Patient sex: M
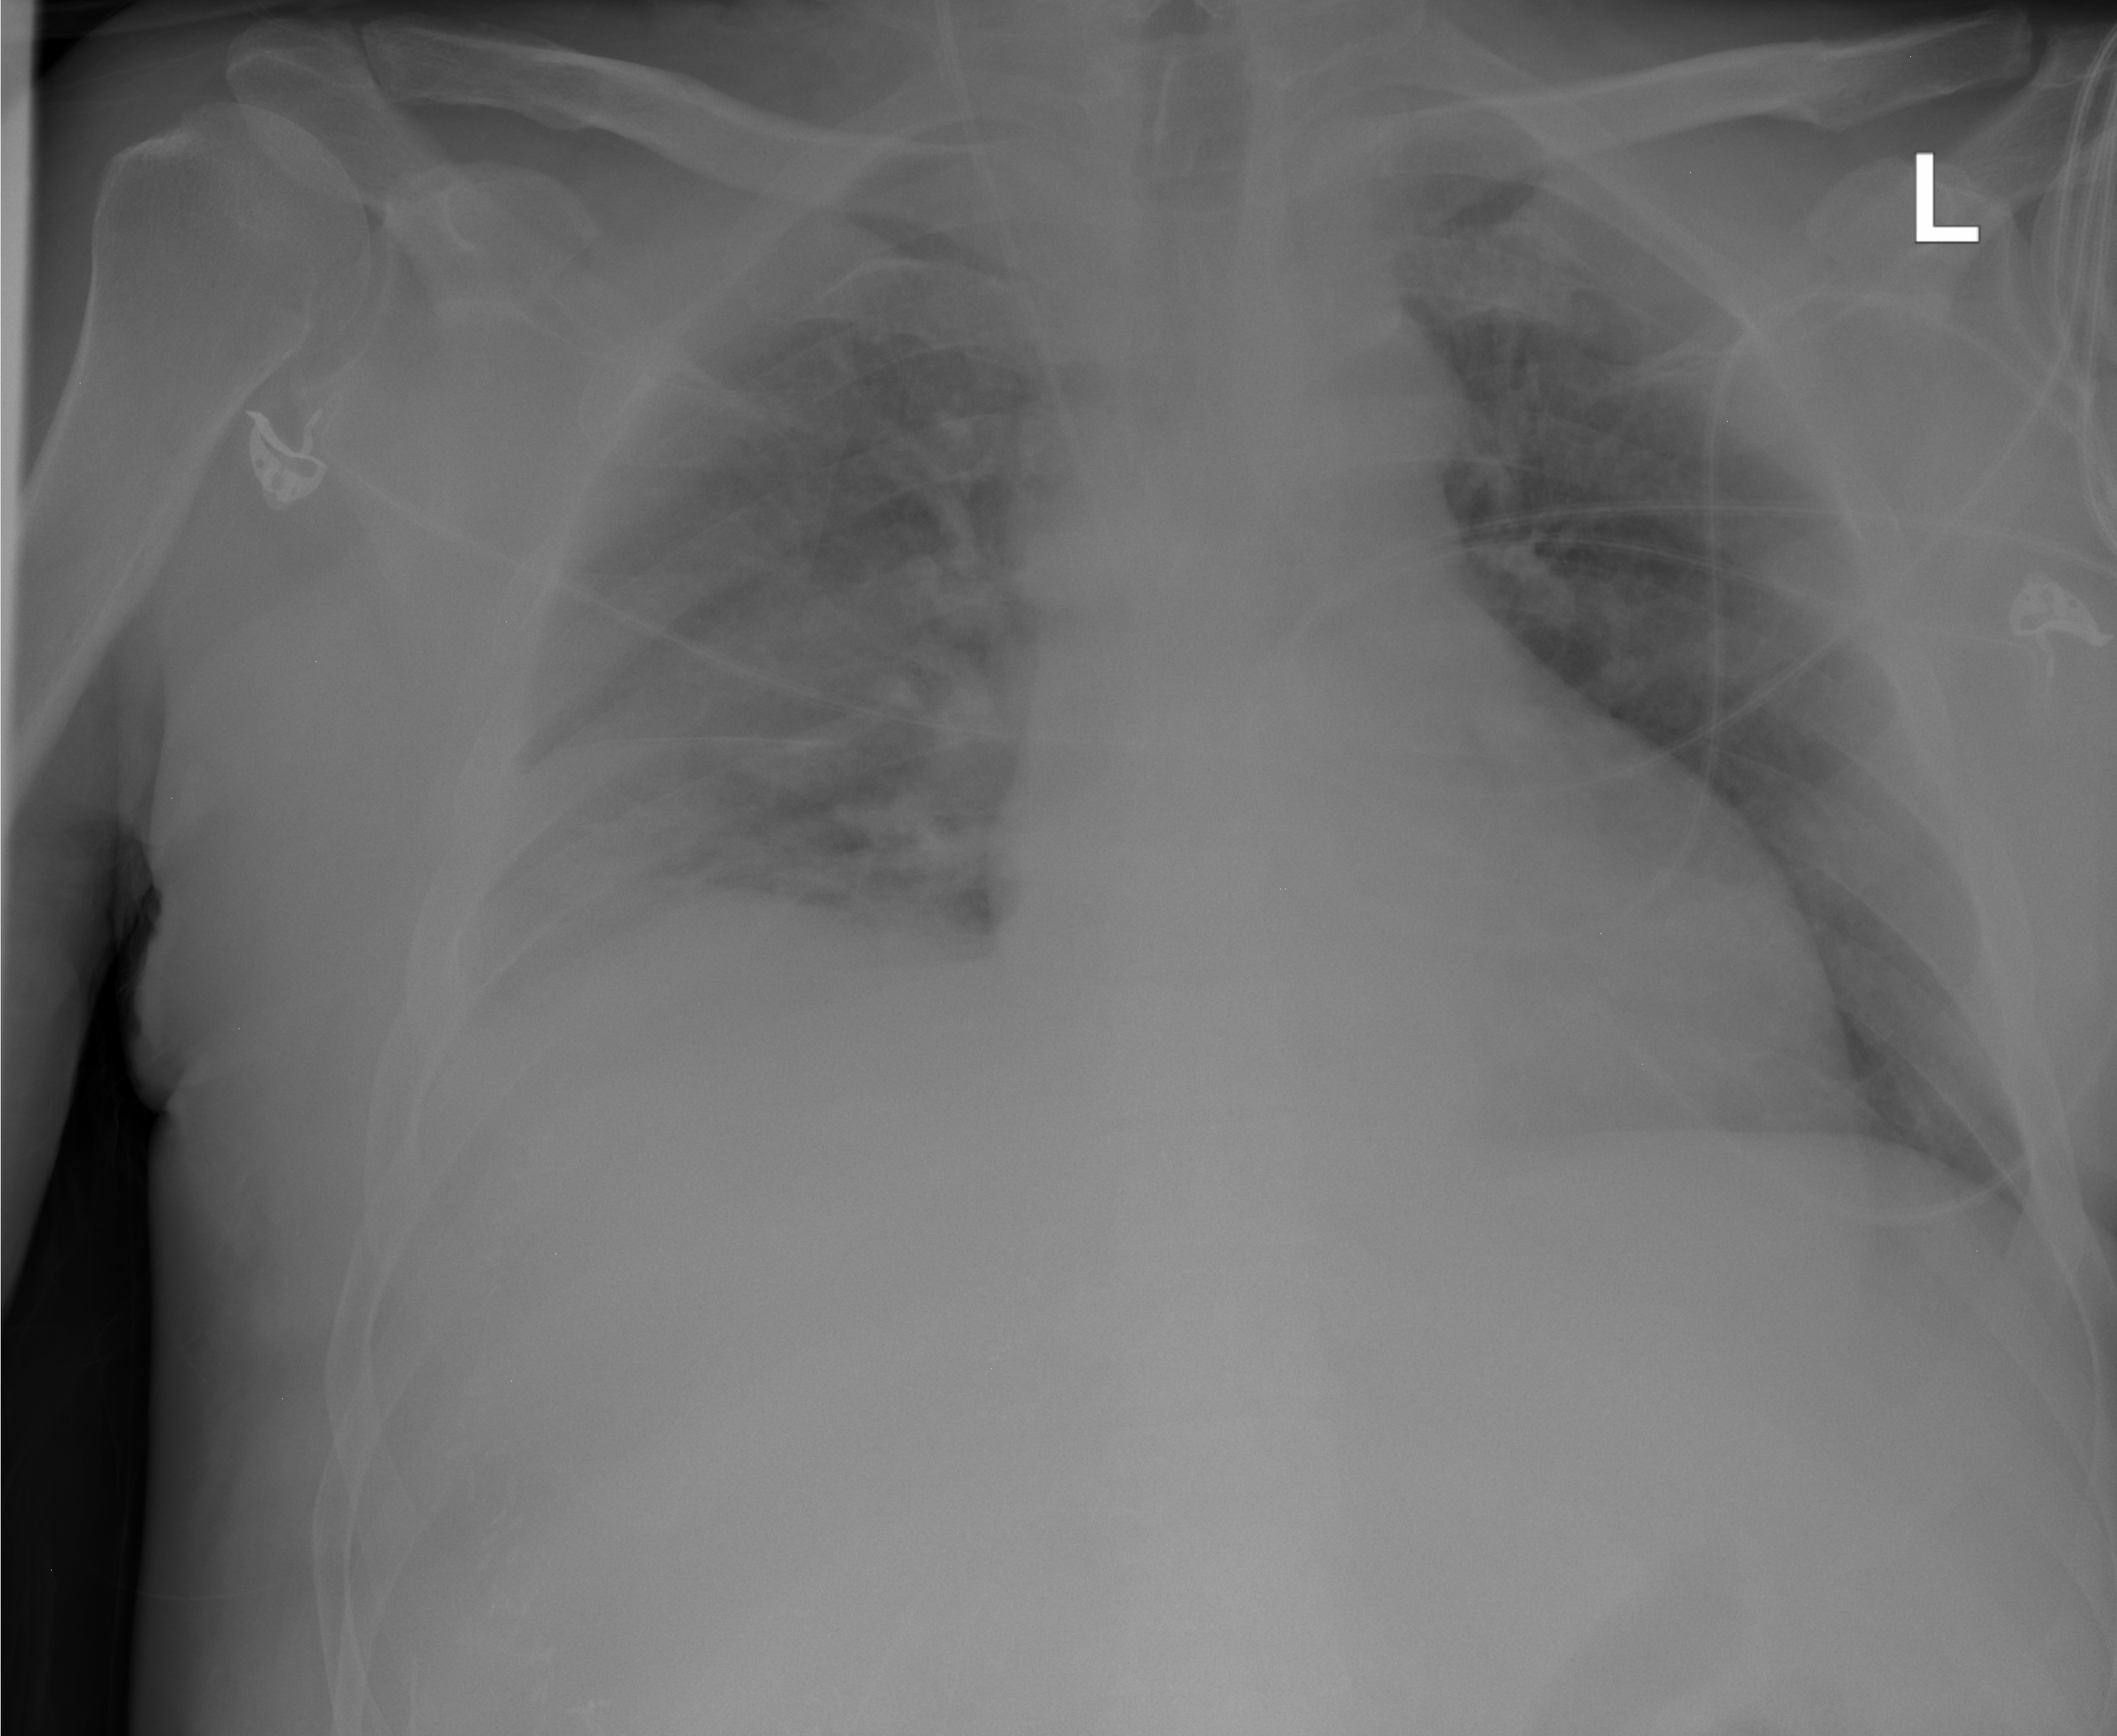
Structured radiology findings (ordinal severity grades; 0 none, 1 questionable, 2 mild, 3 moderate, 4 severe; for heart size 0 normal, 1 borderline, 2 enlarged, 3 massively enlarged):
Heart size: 2
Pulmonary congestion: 0
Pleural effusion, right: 3
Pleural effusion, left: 0
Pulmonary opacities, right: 0
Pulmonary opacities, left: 0
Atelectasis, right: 3
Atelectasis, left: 1